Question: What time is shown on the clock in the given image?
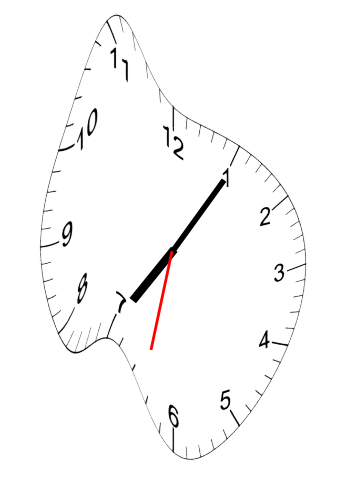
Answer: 07:05:32